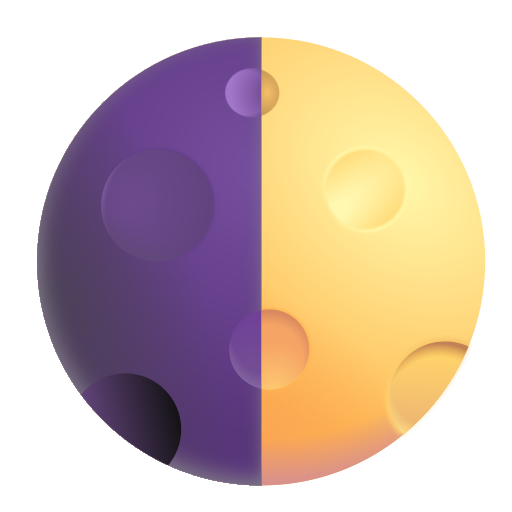
first quarter moon color